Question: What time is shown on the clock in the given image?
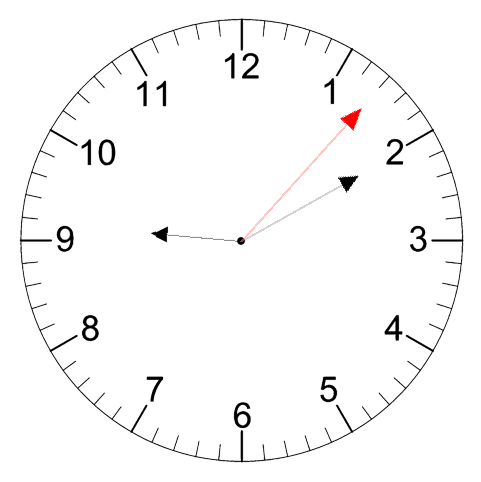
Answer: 09:10:07